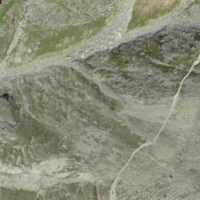
EUNIS habitat code: 31
Species observed at this site:
Draba aizoides